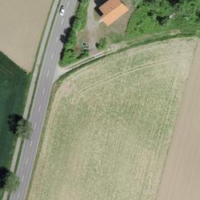
EUNIS habitat code: 24
Species observed at this site:
Milvus milvus
Passer domesticus